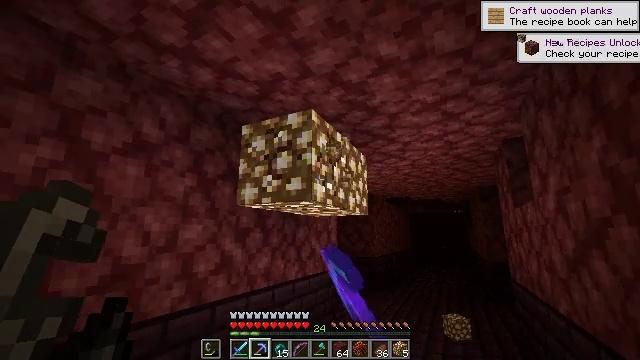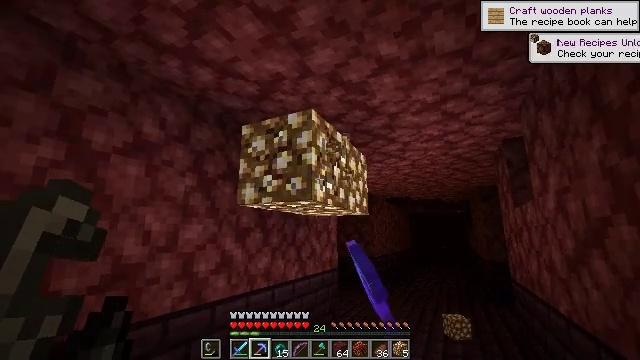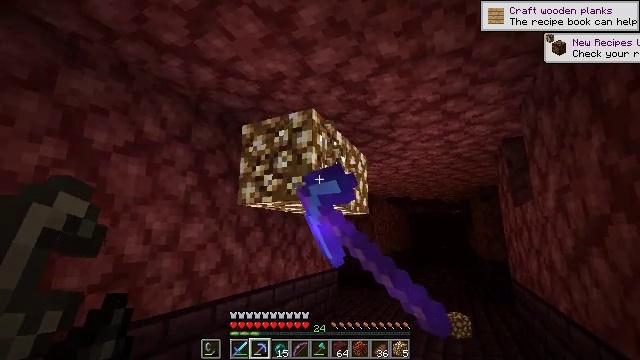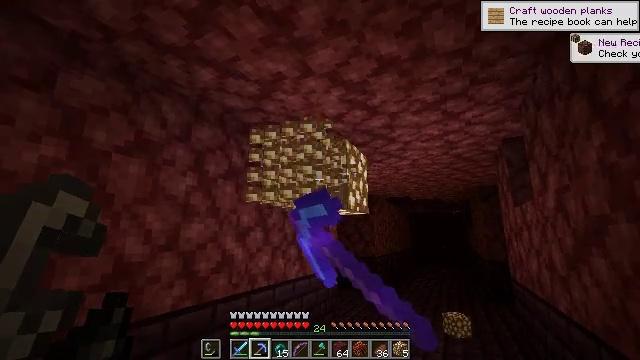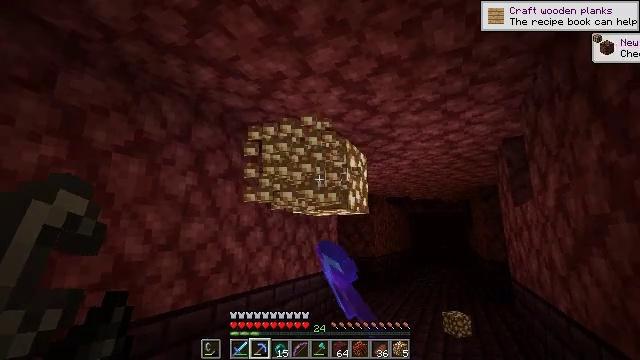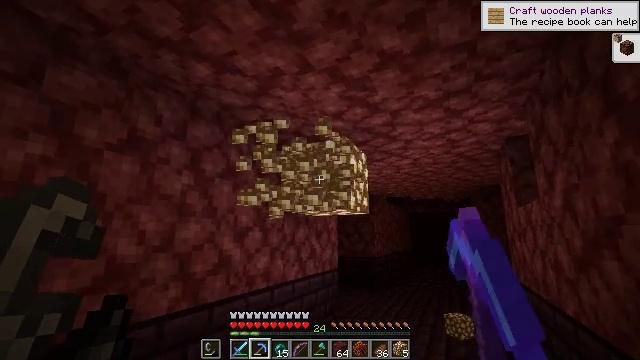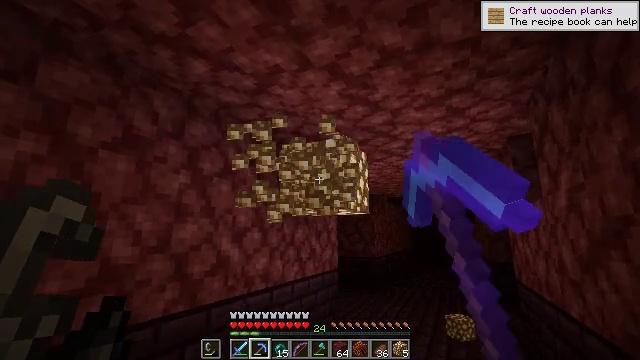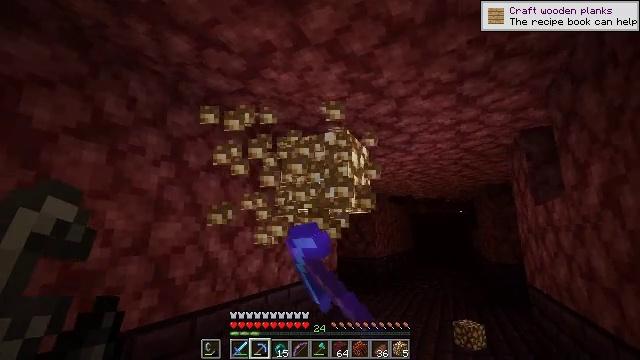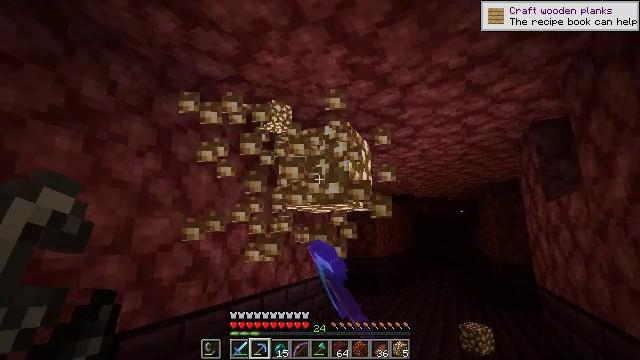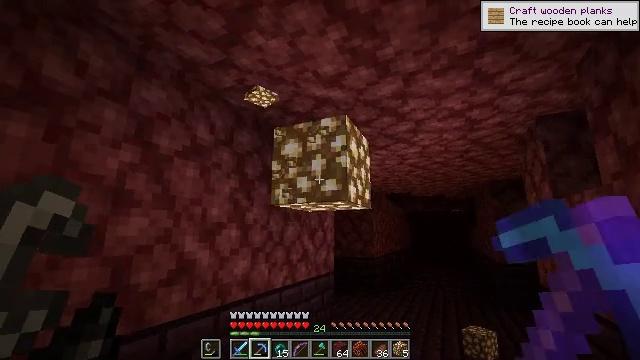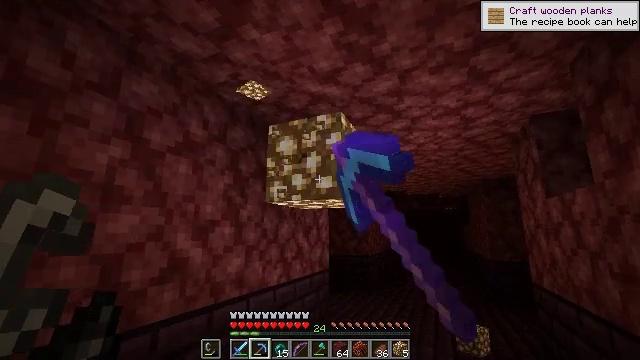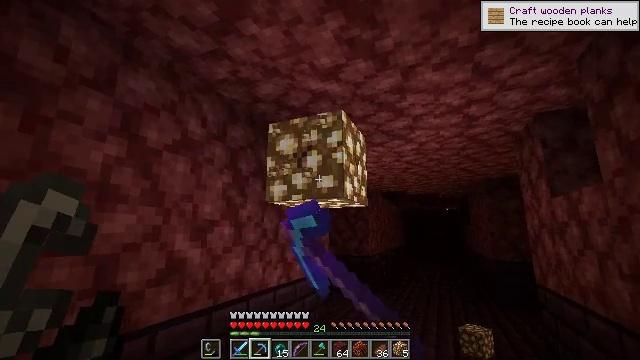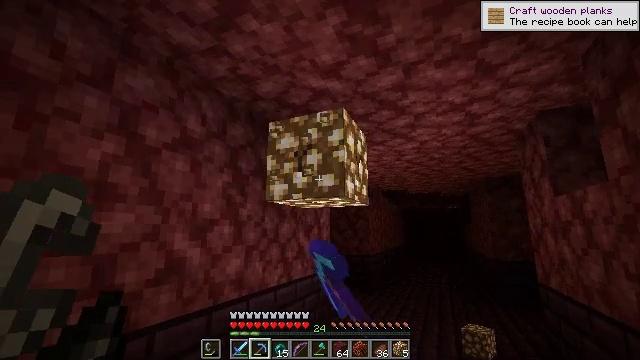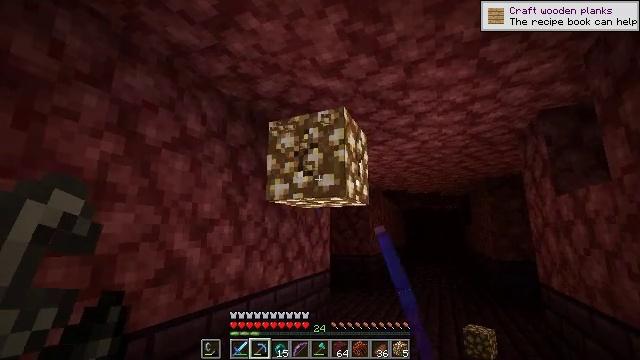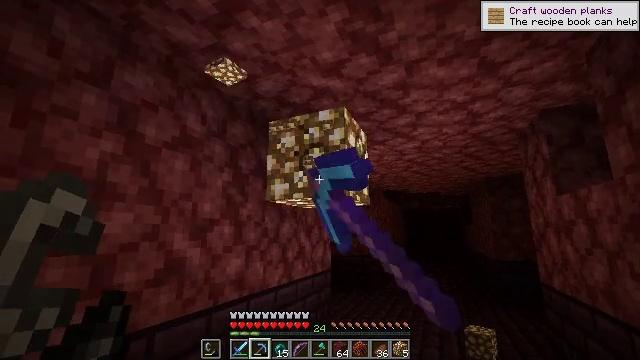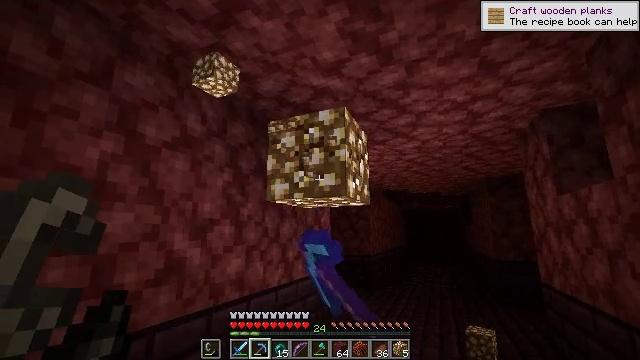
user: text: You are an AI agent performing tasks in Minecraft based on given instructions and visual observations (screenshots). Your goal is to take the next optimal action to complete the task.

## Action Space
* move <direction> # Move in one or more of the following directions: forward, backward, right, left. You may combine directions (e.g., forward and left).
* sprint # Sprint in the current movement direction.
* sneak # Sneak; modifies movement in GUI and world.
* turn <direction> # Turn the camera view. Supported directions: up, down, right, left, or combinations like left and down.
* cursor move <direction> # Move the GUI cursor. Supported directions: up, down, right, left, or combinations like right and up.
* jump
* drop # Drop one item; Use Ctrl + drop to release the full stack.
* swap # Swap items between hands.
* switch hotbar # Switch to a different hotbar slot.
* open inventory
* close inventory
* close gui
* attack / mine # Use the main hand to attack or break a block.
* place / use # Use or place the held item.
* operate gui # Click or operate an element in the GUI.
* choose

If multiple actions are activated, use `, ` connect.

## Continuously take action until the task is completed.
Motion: motion action
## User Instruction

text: Gather glowstone for crafting.
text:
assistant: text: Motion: attack / mine
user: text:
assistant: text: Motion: attack / mine
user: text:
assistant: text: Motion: attack / mine
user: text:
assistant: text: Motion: attack / mine
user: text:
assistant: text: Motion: move forward, attack / mine
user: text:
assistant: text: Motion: move forward, attack / mine
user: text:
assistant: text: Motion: move forward, attack / mine
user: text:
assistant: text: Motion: move forward, attack / mine
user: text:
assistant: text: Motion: attack / mine
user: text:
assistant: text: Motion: turn right, attack / mine
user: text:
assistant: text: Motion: attack / mine
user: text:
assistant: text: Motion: attack / mine
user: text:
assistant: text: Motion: attack / mine
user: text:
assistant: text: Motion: attack / mine
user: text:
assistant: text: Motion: attack / mine
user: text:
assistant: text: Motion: attack / mine
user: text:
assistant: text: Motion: attack / mine
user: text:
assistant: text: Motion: attack / mine
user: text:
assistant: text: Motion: attack / mine
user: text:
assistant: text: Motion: attack / mine
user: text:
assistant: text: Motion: attack / mine
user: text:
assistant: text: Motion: move forward, attack / mine
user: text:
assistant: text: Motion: attack / mine